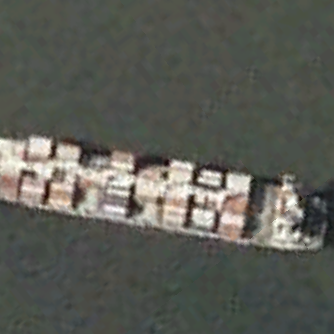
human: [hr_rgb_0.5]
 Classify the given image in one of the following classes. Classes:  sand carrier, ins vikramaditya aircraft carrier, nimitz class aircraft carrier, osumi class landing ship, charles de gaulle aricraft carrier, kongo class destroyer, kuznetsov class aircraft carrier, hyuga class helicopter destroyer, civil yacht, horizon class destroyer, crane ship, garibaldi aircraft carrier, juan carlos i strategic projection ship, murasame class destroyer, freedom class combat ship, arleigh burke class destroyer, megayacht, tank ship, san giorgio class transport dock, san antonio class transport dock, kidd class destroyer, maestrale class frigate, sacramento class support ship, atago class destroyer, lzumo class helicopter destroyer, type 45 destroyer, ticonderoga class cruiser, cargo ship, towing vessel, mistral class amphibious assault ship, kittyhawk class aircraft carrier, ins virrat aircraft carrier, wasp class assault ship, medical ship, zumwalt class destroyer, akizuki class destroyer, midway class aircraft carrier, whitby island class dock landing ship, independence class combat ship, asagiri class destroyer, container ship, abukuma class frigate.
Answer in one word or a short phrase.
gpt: Container ship